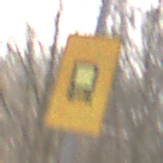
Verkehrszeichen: KennzeichnungspflichtigeFahrzeugeGefaehrlicheGueterOhnePfeilsymbol
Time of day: MorningAfternoon
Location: Outdoor (Nature)
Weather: Clear
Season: Winter
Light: Natural